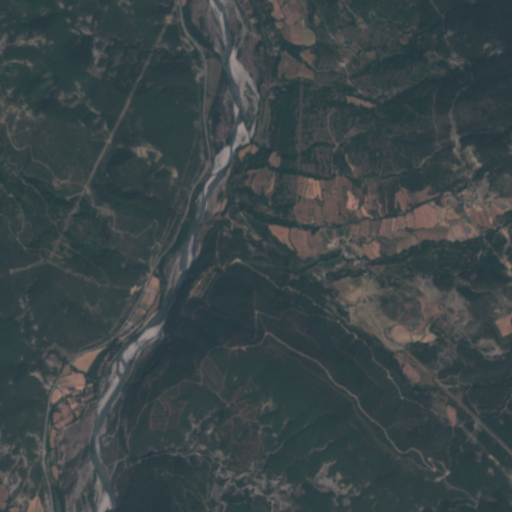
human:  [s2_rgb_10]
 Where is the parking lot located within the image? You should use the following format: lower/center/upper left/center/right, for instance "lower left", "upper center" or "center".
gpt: The parking lot is located in the upper right of the image.
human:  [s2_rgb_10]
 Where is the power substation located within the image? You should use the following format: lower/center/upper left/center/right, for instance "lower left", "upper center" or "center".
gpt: The power substation is located in the center left of the image.
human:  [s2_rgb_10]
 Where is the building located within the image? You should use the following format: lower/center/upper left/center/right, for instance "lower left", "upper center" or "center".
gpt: There is no building in the image.